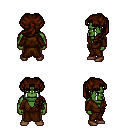
a pixel art fantasy rpg character, male body template, orc, green skin, brown robe, gold greaves, brown princess hairstyle, brown shoes, four views (front, back, left, right), 2x2 character sprite sheet, small pixel art, hard edges, no anti-aliasing